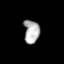
Tissue: prostate
Cell type: T cells
Senescence score: 0.8634
Nuclear area (px): 351
Mean DAPI intensity: 176.632